Field crop: maize
Growth stage: 1
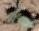
Species: datura